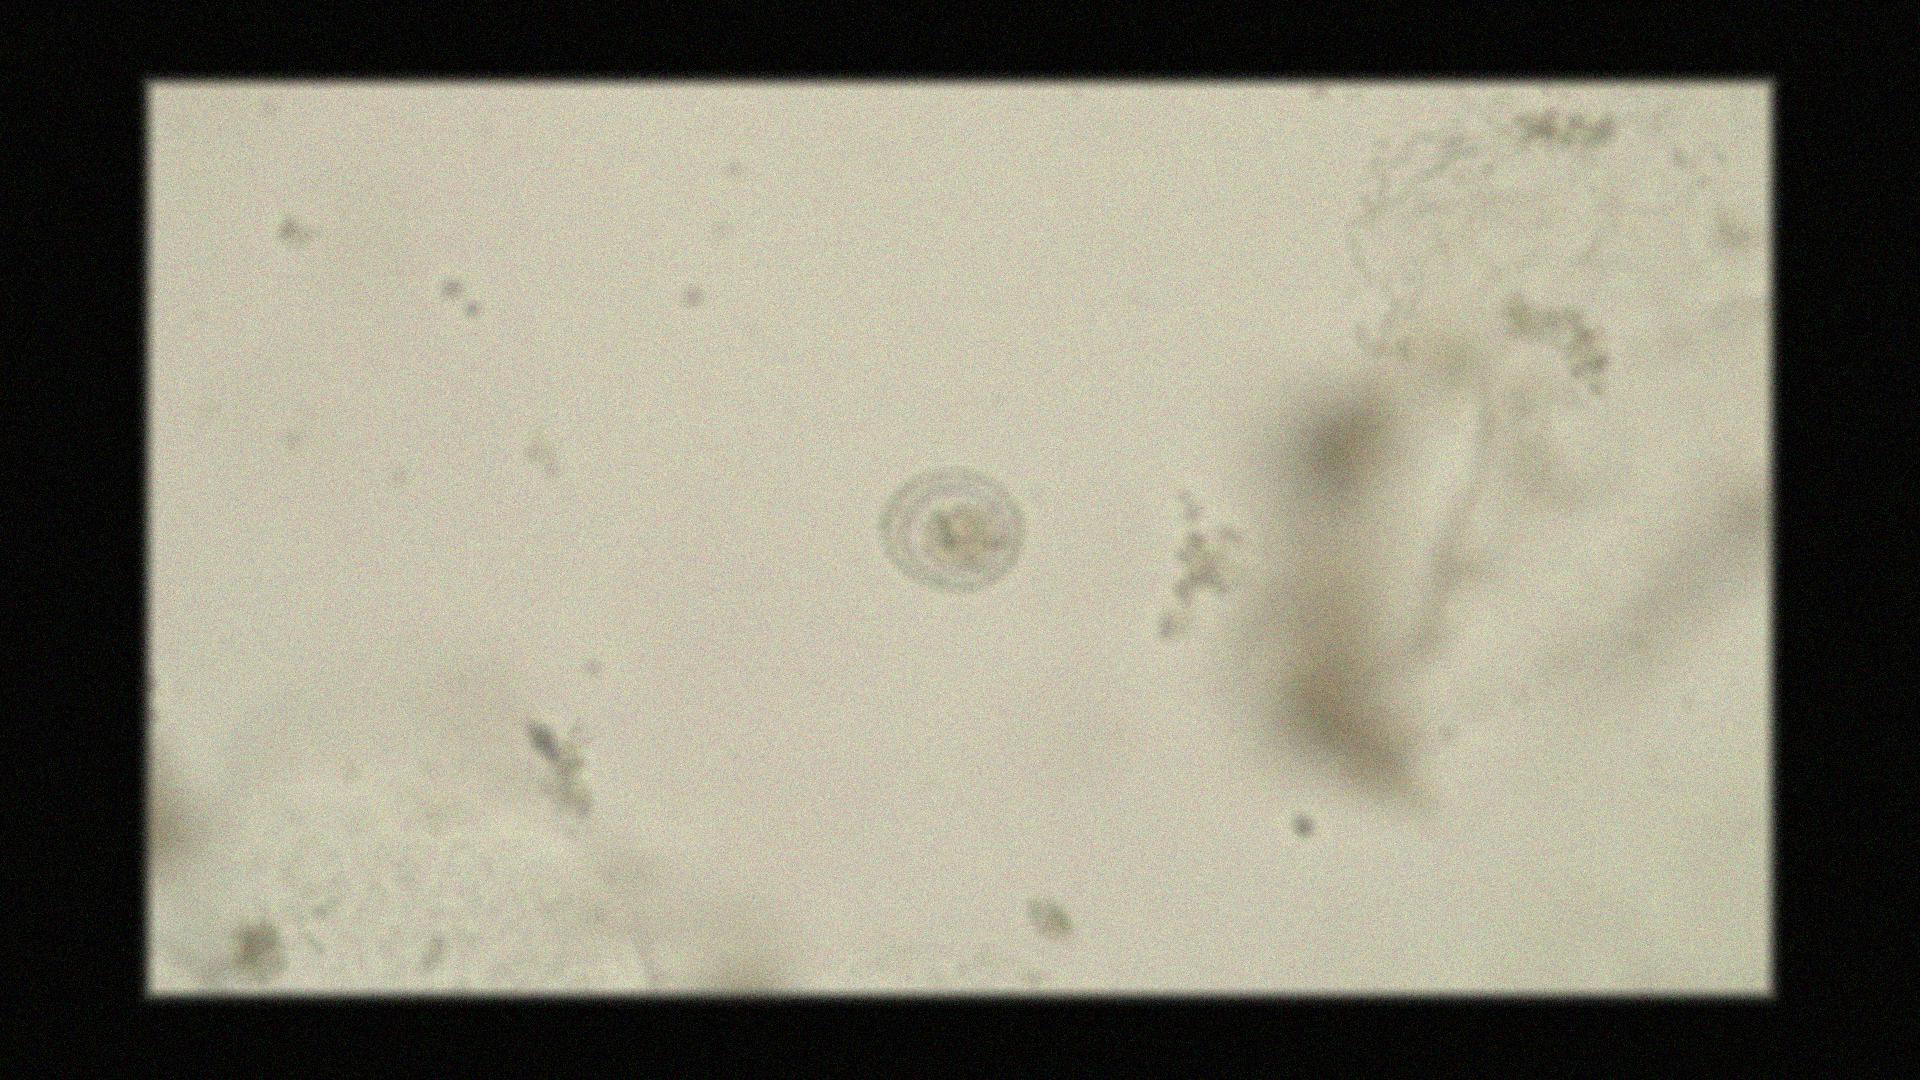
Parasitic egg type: Hymenolepis nana